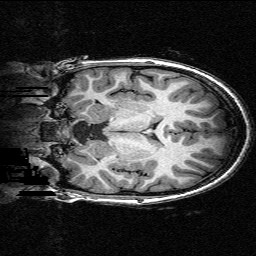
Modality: T1w
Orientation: coronal
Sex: female
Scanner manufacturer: siemens
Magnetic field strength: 3 T
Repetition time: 2.3 s
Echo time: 0.00336 s